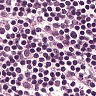
Metastatic tissue present: no